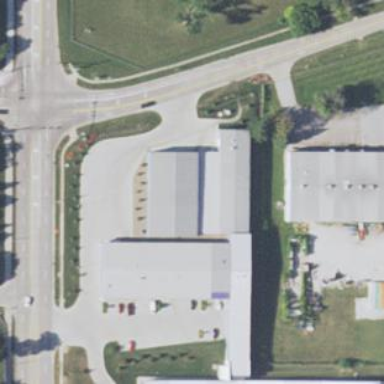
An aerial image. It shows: Warehouse.